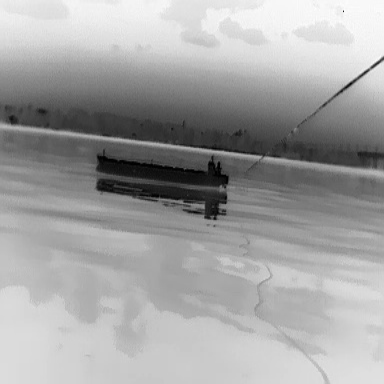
There is a liner in the infrared image.